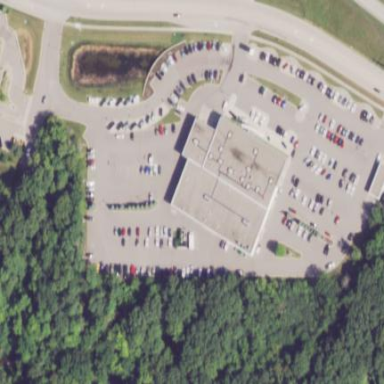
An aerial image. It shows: Car shop building.